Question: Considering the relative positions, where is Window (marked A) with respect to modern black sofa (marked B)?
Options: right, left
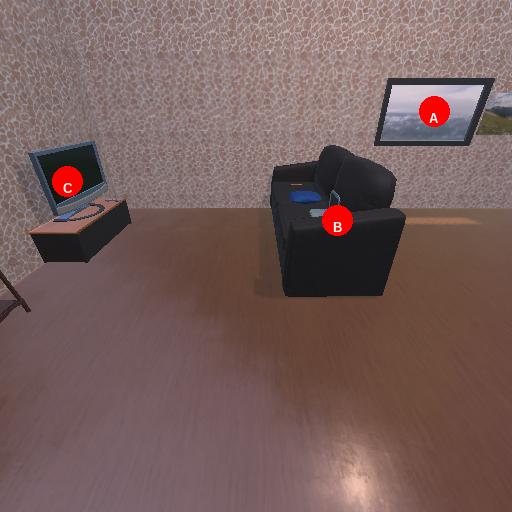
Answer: right